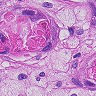
Metastatic tissue present: yes